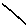
Label: line